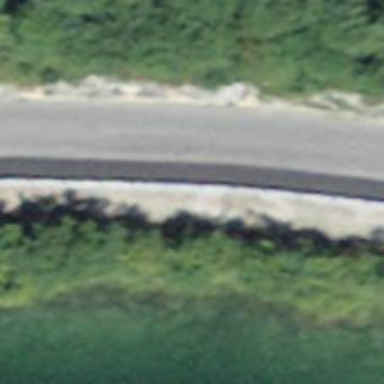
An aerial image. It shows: Secondary road with asphalt surface.